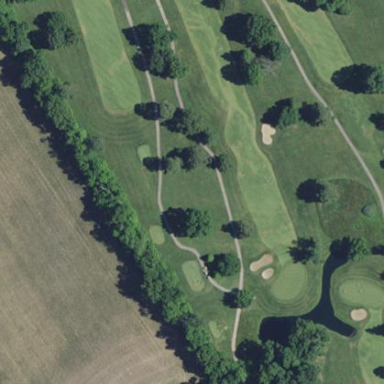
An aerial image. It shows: Golf fairway surrounded by grass.